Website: apple
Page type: address-validator
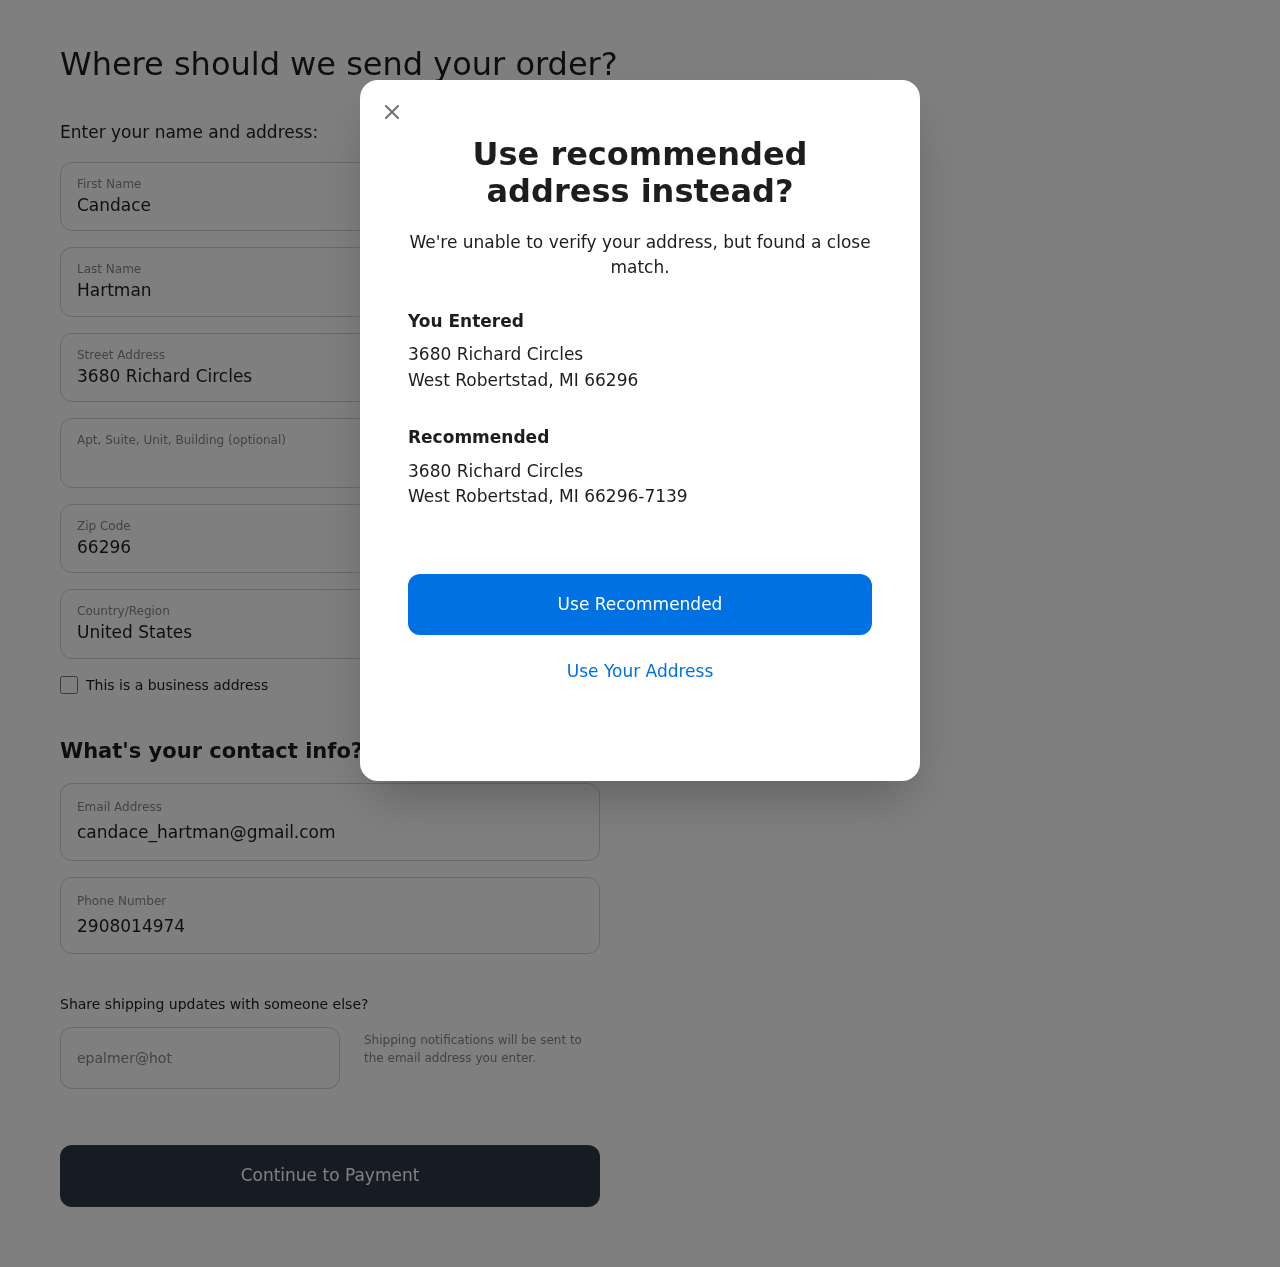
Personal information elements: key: PII_CITY
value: West Robertstad
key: PII_COUNTRY
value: United States
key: PII_EMAIL
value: candace_hartman@gmail.com
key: PII_FIRSTNAME
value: Candace
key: PII_GIFT_EMAIL
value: epalmer@hotmail.com
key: PII_LASTNAME
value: Hartman
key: PII_PHONE
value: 2908014974
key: PII_POSTCODE
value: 66296
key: PII_POSTCODE_FULL
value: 66296-7139
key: PII_STATE_ABBR
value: MI
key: PII_STREET
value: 3680 Richard Circles
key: PII_CITY2
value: West Robertstad
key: PII_STATE_ABBR2
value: MI